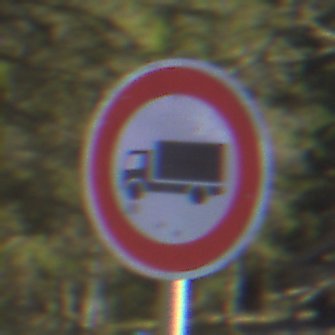
Verkehrszeichen: VerbotFuerKraftfahrzeugeUeberDreiKommaFuenfTonnen
Umgebung: Outdoor, Nature
Tageszeit: MorningAfternoon
Wetter: Clear
Licht: Natural
Jahreszeit: Winter
Kontrast: HighContrast